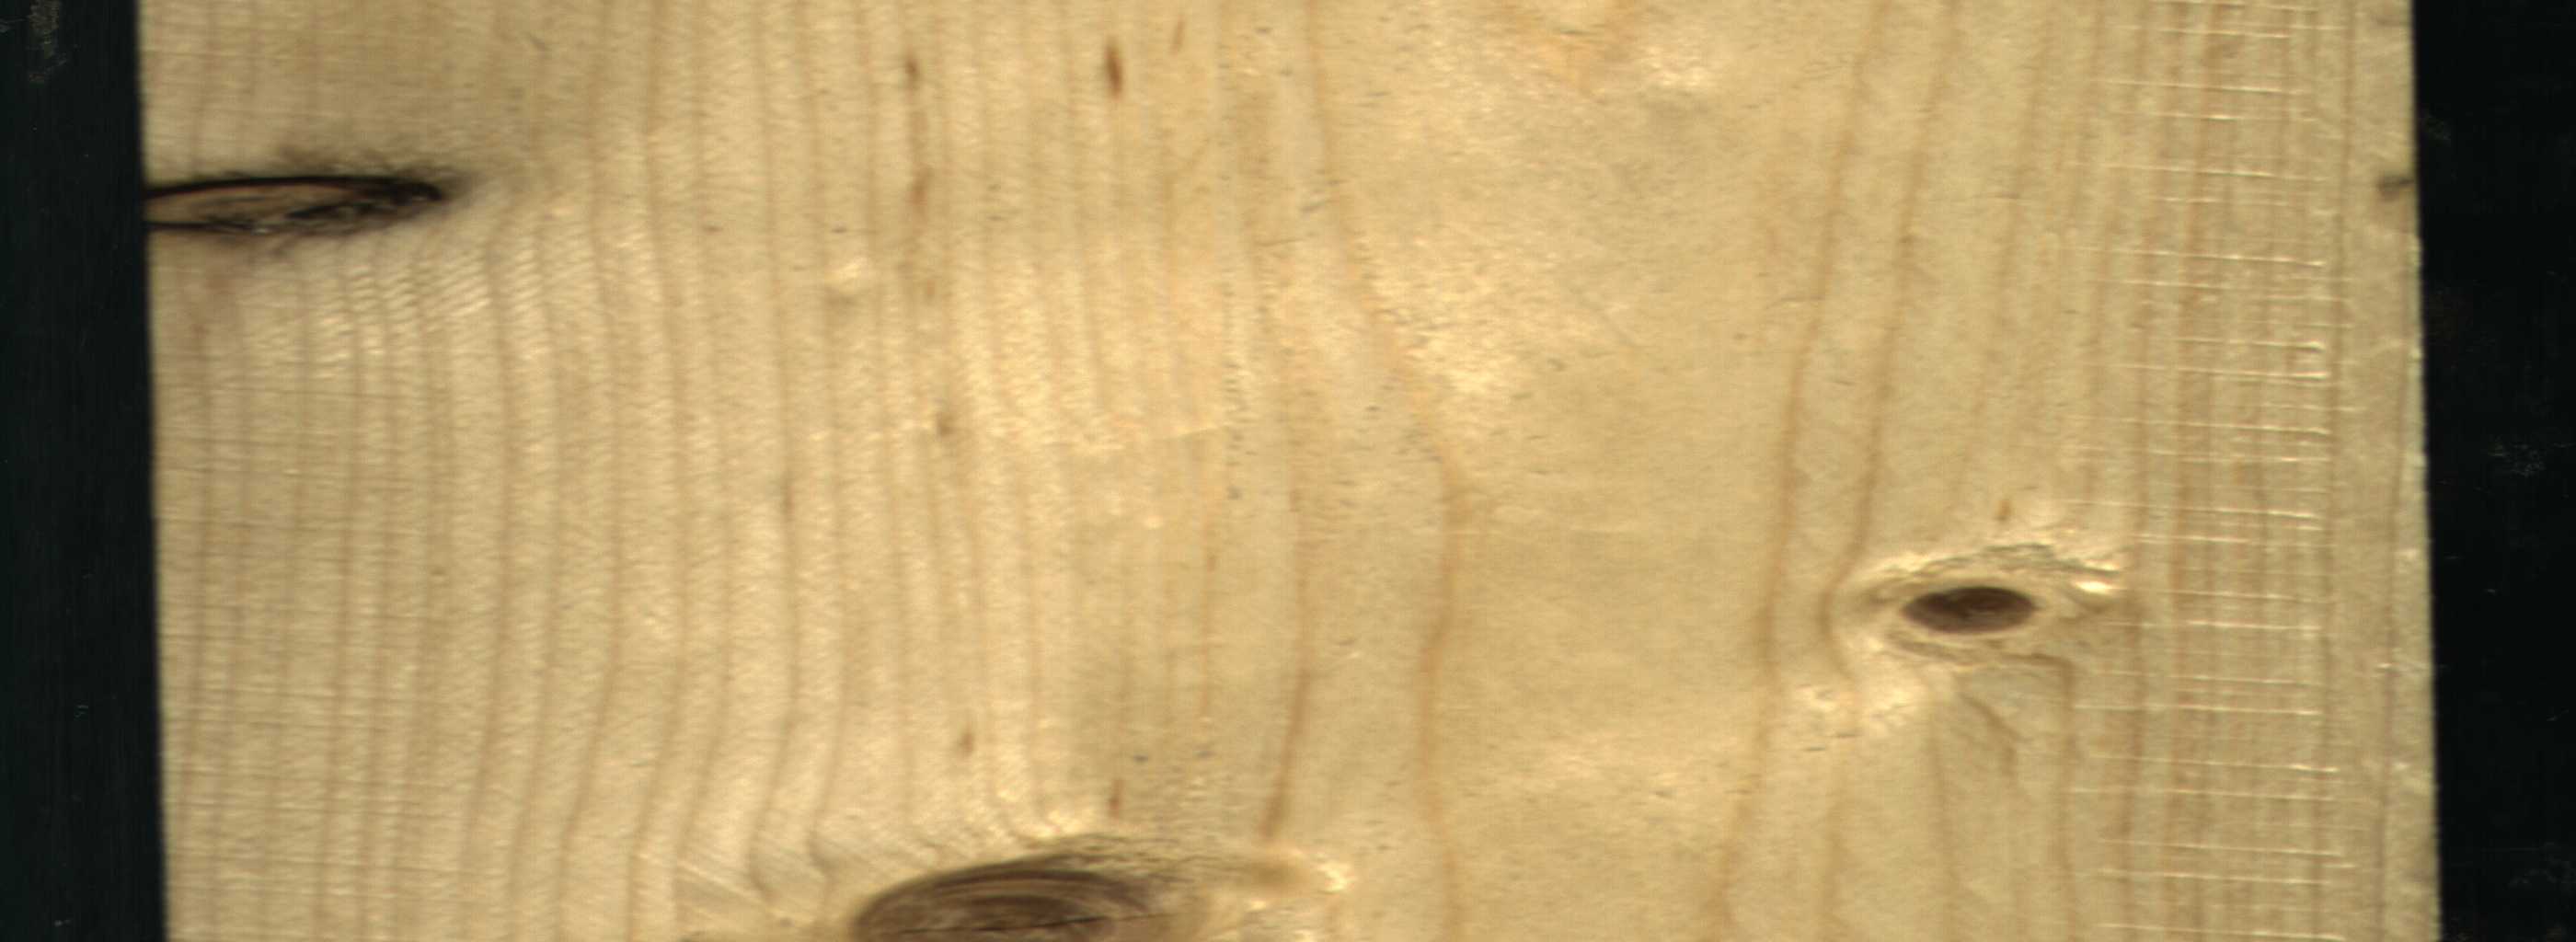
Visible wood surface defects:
knot_with_crack
Dead_Knot
Dead_Knot